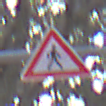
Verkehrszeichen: FussgaengerLinks
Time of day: MorningAfternoon
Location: Outdoor (Suburban)
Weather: PartlyCloudy
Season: NotSpecified
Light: Natural